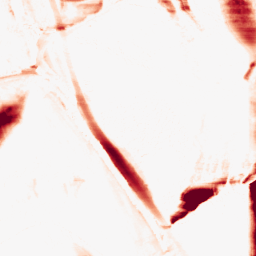
Category: morphological
Decomposition family: morphological_ellipse
Decomposition parameters: operation: opening
width: 5
height: 50
Upsampling method: bilinear
Upsampling parameters: scale: 2
Upsampling scale: 2